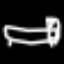
Label: bed